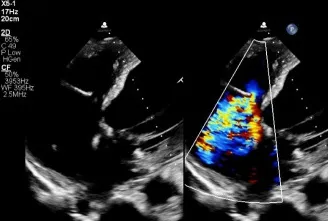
Qualitatively severe tricuspid regurgitation.
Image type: radiology (ultrasound)